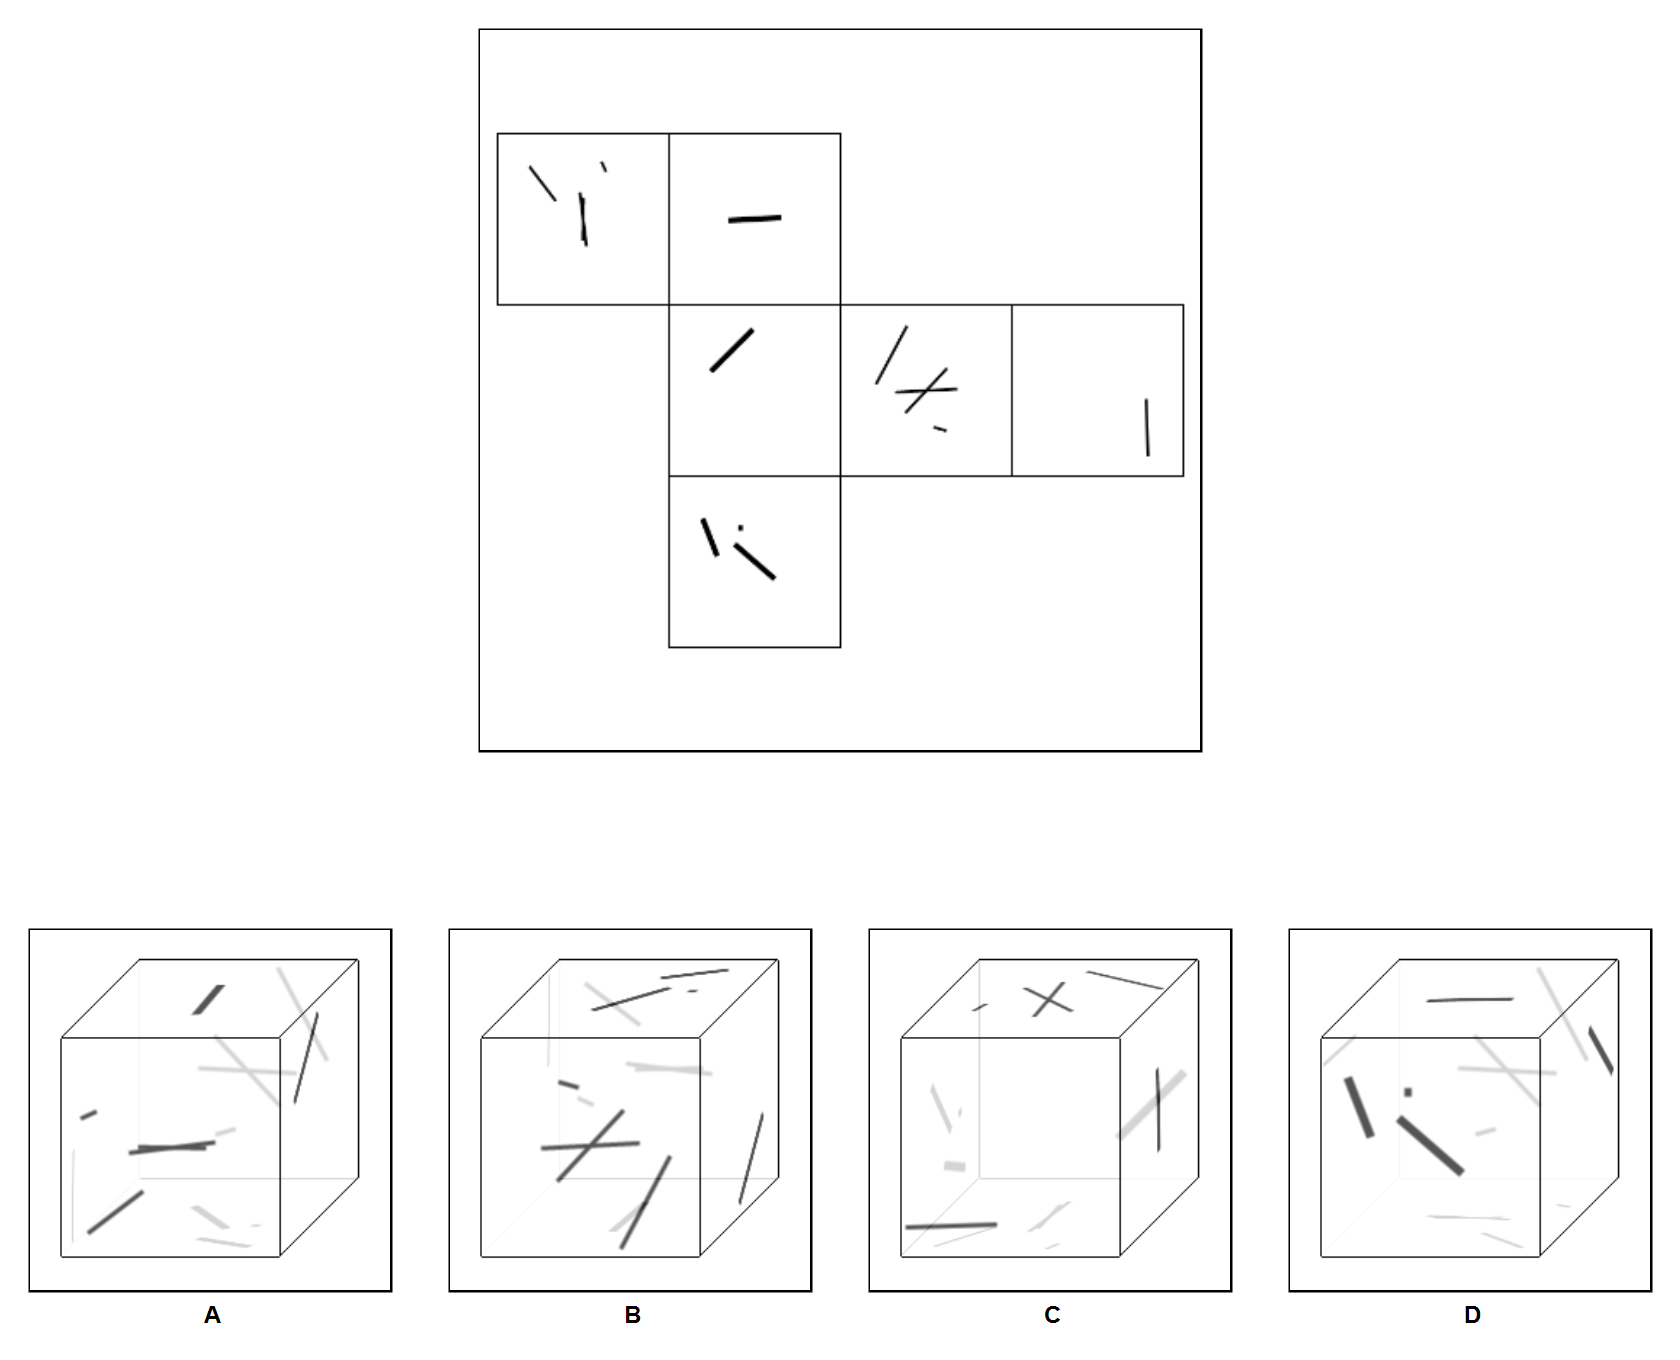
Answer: D